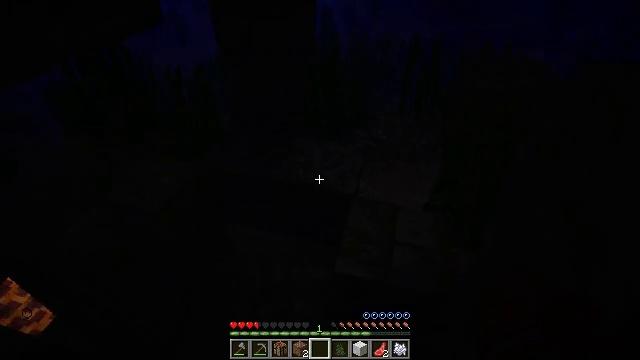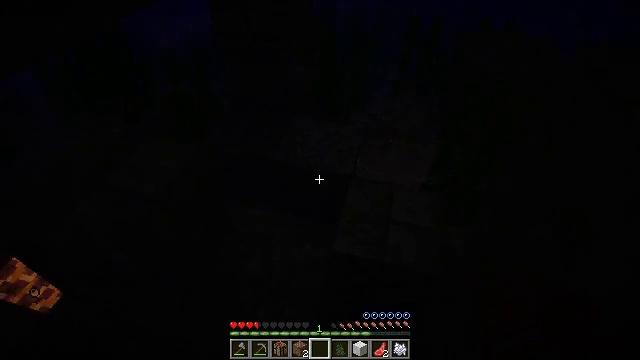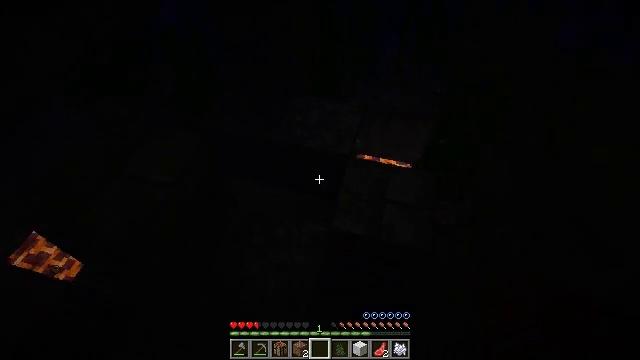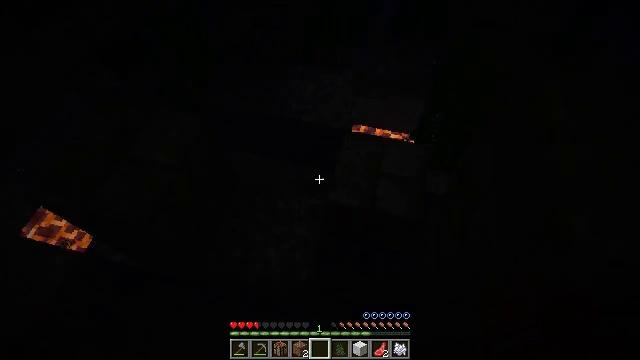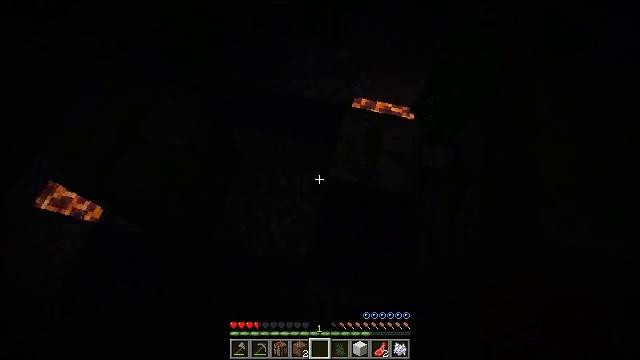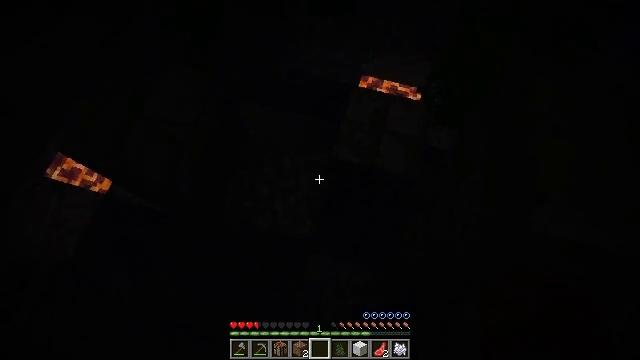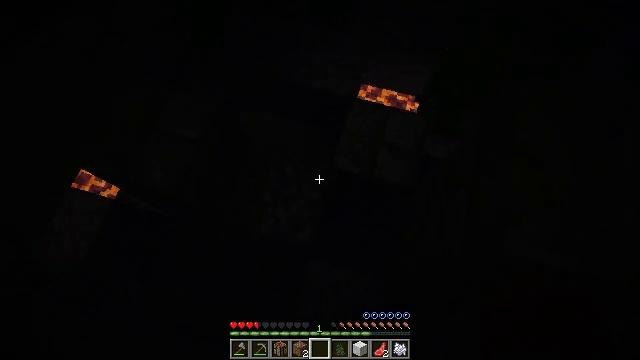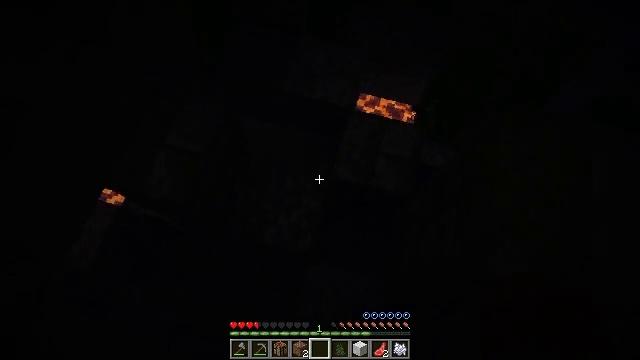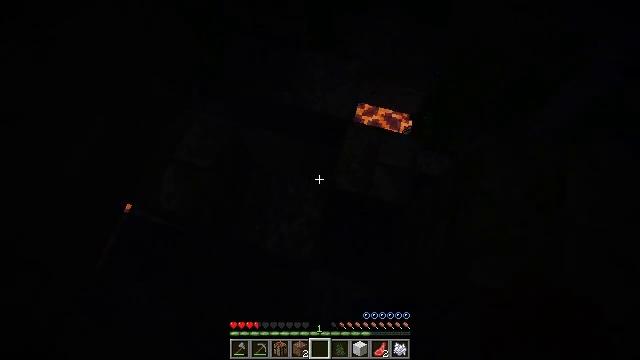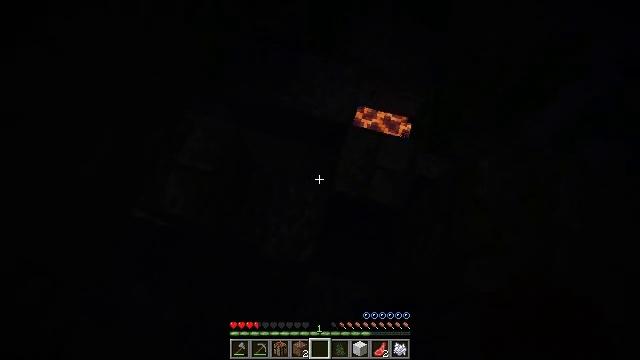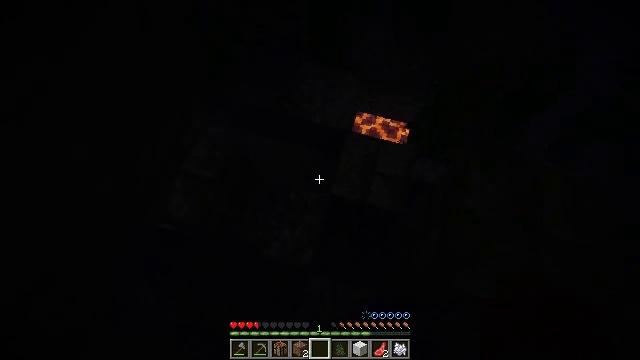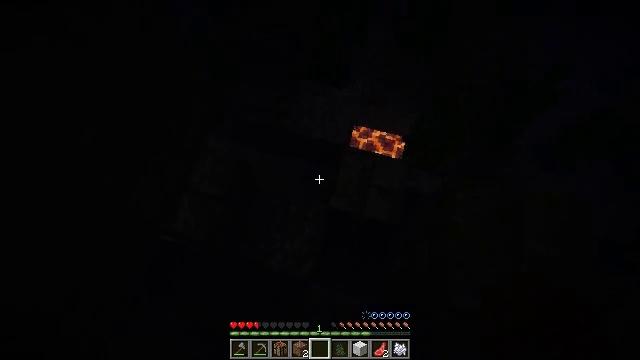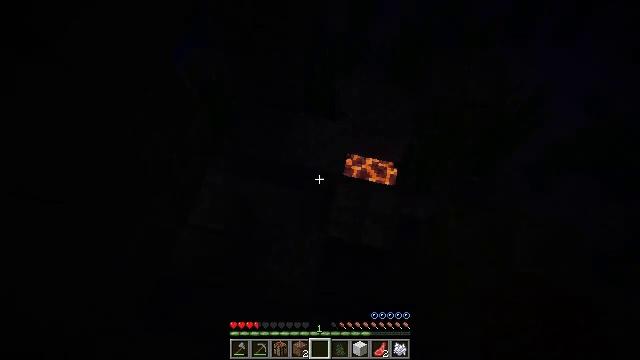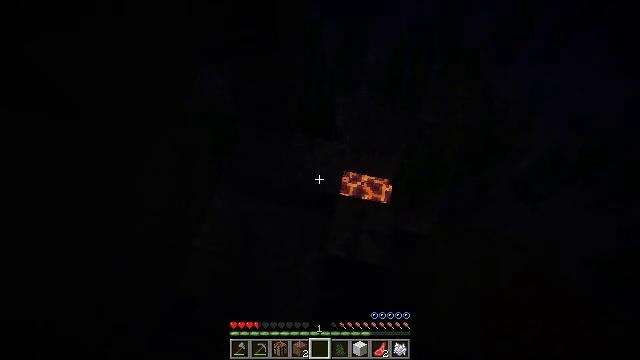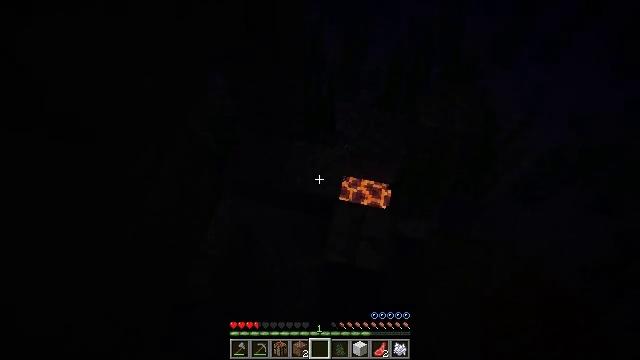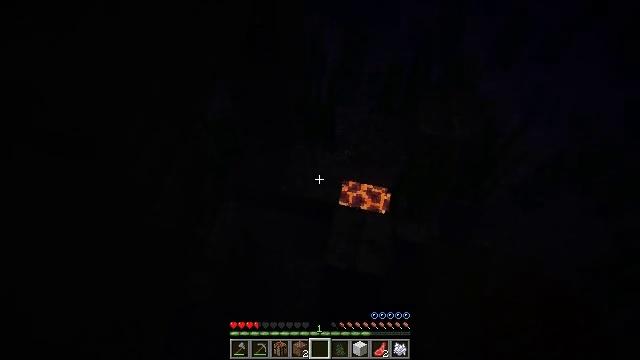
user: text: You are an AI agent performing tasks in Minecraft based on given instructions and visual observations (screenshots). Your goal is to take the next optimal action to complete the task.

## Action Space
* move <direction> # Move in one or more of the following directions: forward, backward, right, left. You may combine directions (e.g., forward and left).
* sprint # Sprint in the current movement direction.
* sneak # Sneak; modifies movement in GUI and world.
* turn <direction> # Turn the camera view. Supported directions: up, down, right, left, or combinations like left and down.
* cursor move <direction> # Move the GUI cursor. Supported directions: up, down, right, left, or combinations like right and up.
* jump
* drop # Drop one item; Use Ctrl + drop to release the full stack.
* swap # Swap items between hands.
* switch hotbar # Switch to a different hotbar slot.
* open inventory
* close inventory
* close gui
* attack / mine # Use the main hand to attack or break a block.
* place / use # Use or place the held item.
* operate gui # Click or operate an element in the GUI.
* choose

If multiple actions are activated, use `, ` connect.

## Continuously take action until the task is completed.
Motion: motion action
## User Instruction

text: Remove a cod from the inventory.
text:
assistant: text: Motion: turn down, jump
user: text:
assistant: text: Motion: turn down, jump
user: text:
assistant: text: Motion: move forward, turn down, jump
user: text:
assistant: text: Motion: move forward, turn down, use / place, jump
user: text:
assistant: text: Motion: move forward, turn left and down, use / place, jump
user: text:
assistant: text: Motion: move forward, use / place, jump
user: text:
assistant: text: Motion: use / place, jump
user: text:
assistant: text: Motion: use / place, jump
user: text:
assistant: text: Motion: jump
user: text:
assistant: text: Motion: use / place, jump
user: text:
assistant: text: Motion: turn up, use / place, jump
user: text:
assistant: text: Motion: move forward, turn right and up, use / place, jump
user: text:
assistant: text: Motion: move forward, turn right and up, jump
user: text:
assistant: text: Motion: move forward
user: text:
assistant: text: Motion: move forward
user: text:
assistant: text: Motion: move forward
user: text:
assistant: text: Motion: move forward
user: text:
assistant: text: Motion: move forward, jump
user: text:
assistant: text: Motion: move forward, jump
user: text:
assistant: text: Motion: move forward, turn down, jump
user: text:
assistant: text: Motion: move forward, turn down, jump
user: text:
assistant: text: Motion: move forward and move left, turn down, jump
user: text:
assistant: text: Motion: move forward and move left, jump
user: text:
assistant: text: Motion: move forward and move left, jump
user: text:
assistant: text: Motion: move forward and move left, jump
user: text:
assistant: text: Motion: move forward and move left, jump
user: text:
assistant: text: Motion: move forward and move left, jump
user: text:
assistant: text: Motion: move forward and move left, use / place, jump
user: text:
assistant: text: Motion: move forward and move left, use / place, jump
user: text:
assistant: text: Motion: move forward and move left, use / place, jump